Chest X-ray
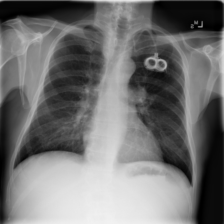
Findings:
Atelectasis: negative
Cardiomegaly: negative
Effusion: negative
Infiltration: negative
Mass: negative
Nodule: negative
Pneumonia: negative
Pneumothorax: negative
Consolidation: negative
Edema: negative
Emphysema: negative
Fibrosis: negative
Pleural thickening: negative
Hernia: negative